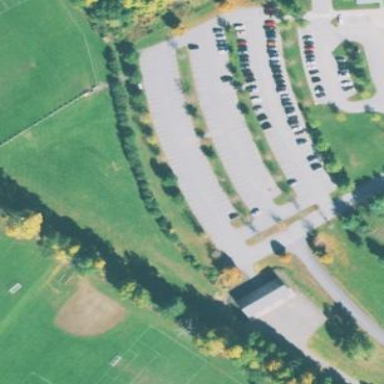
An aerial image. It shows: Parking area.